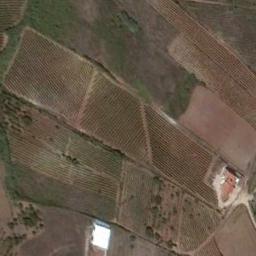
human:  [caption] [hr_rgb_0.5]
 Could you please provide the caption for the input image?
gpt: Many roads and buildings next to many irregularly shaped green fields .

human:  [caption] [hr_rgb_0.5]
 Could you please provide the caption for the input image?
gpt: There is a straight path between the terraces .

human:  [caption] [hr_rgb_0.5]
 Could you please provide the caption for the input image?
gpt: The green and bare terrace is next to some houses .

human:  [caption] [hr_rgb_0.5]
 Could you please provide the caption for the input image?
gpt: Many green plants are on the terrace .

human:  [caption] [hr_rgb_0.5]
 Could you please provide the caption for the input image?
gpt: The terraces are beside a building .